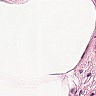
Metastatic tissue present: no